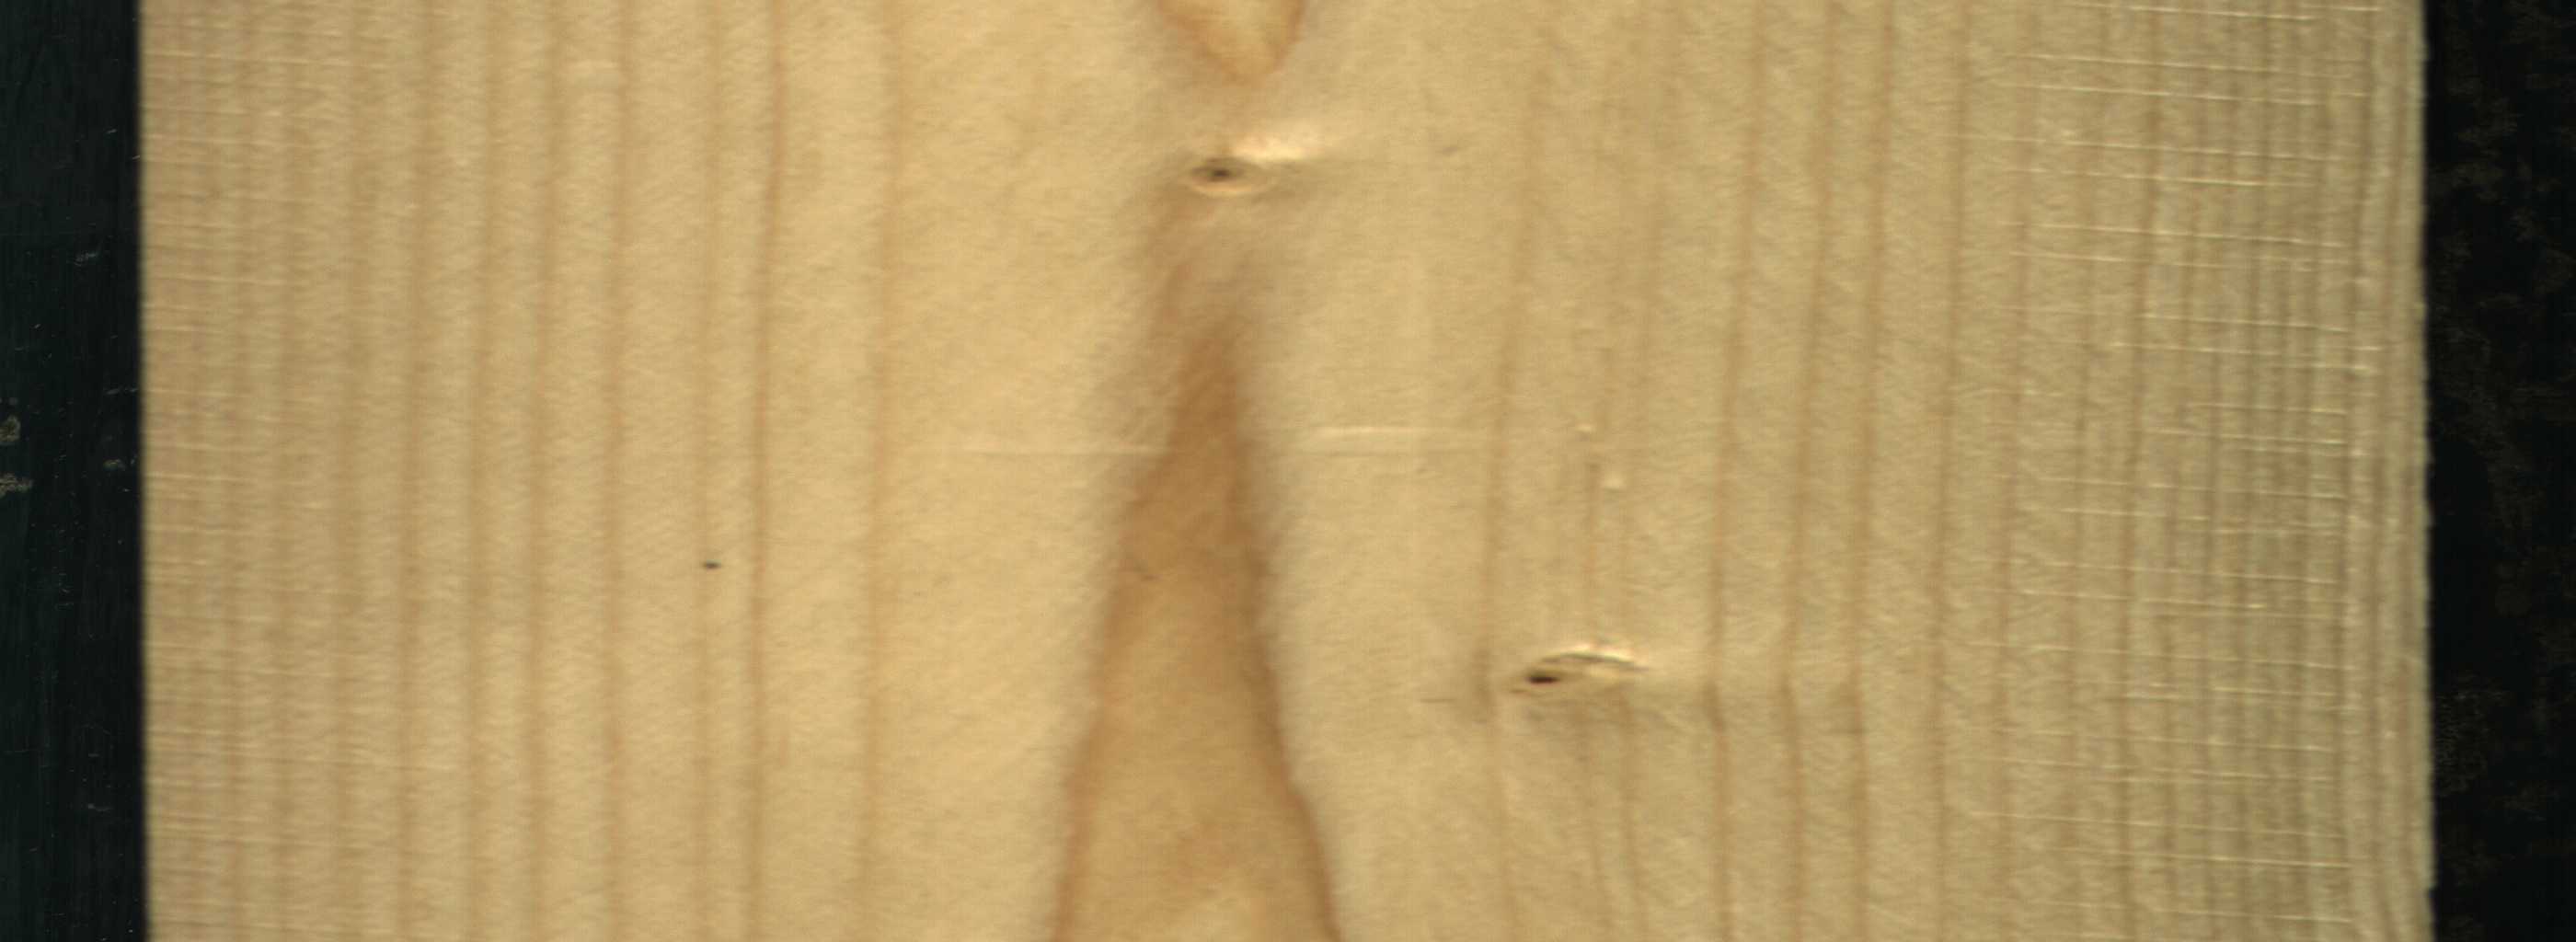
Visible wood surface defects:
Live_Knot
Live_Knot